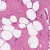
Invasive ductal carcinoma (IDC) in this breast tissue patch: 0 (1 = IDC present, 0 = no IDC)